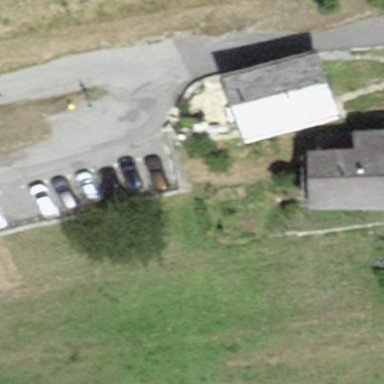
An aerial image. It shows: Parking area with surface.